Question: What I am trying to accomplish is this:

We have CCSprite Circle A and CCSprite Circle B.
Move Circle B around Circle A. I already tried to create a CCNode and attach the circle B to it. In this case it works perfectly but the position is constant also. I need to move the circle around A and update the position. I will have more objects on the screen and I will check if B intersect some other objects, but for that case I need to update the position while rotating. Much appreciate your help guys. I am using Cocos2D v3.0
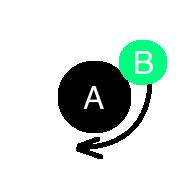
Answer: Maybe something like this? Put this in your update method. I used this code in my box2d project for orbit. Change it for your needs.
'''
b2Vec2 center = bodyA->GetPosition();
int smoothness = 1000;
int radius = 100;
for (int i = 0; i < smoothness; i++) {
float angle = (i / smoothness) * 360 * DEGTORAD;
b2Vec2 pos( sinf(angle), cosf(angle));
b2Vec2 newposition = center + radius * pos;
bodyB->SetTransform(newposition, bodyB->GetAngle());
}
'''